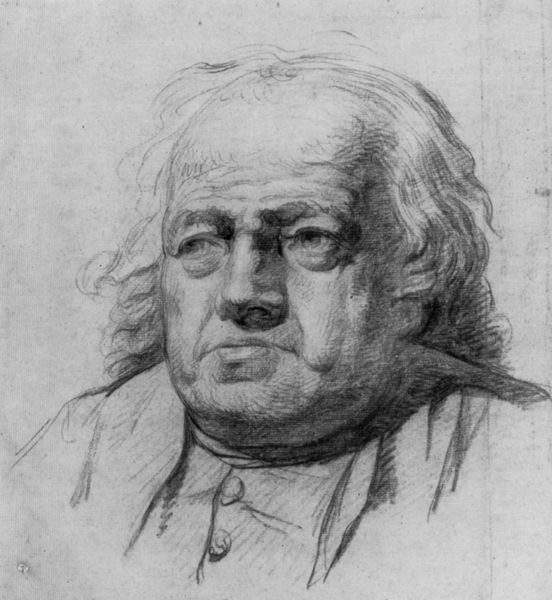
Titel: Brustbild eines alten Mannes
Künstler: Jean Baptiste Greuze
Standort: Frankfurt (am Main)
Institution: Das Städel, Städelsches Kunstinstitut und Städtische Galerie
Schlagwörter: dunkel, kopf, mann, schatten, weiß, grau, haar, hell, kreide, licht, mund, nase, profil, schwarz, skizze, stirn, zeichnung, blick, alt, anzug, hemd, jacke, augen, falten, gesicht, kragen, bild, bildnis, hals, herr, portrait, porträt, signatur, haare, mantel, augenbrauen, brustbild, kinn, lippen, locken, renaissance, schulter, schultern, wangen, papier, studie, backen, ausdruck, dick, ernst, glatze, grimmig, maler, augenbraue, knöpfe, tränensäcke, weste, töpfe, fett, tusche, alter, kohle, schwarz-weiß, schraffur, schraffuren, radierung, stich, künstler, augenringe, selbstbildnis, stirnfalten, bleistift, entwurf, nasenloch, halbglatze, braue, daumier, stirnglatze, halbprofil, rasiert, runzeln, doppelkinn, dürer, persönlichkeit, jefferson, zeichner, schraffut, bartlos, feist, korpulent, stirnrunzeln, bekann